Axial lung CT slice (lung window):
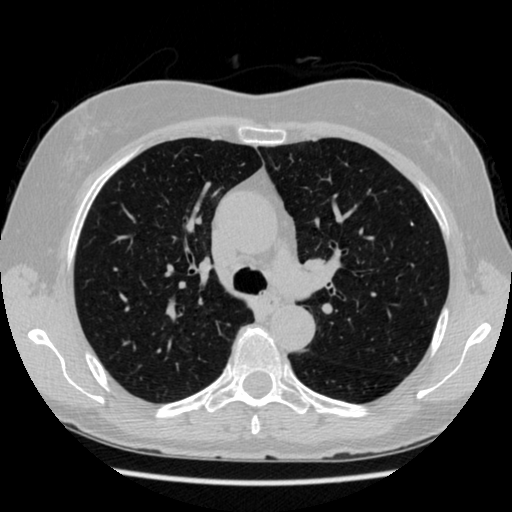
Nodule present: no